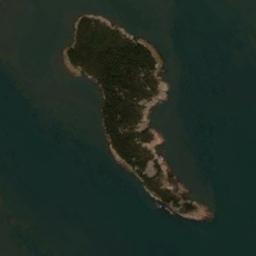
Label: island